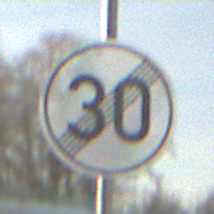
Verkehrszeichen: EndeGeschwindigkeit30
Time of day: MorningAfternoon
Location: Outdoor (Suburban)
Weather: PartlyCloudy
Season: NotSpecified
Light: Natural